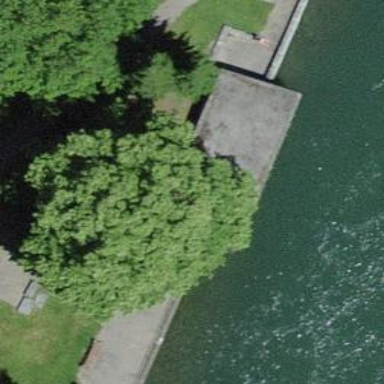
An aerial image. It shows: Boathouse with flat roof.